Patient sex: F
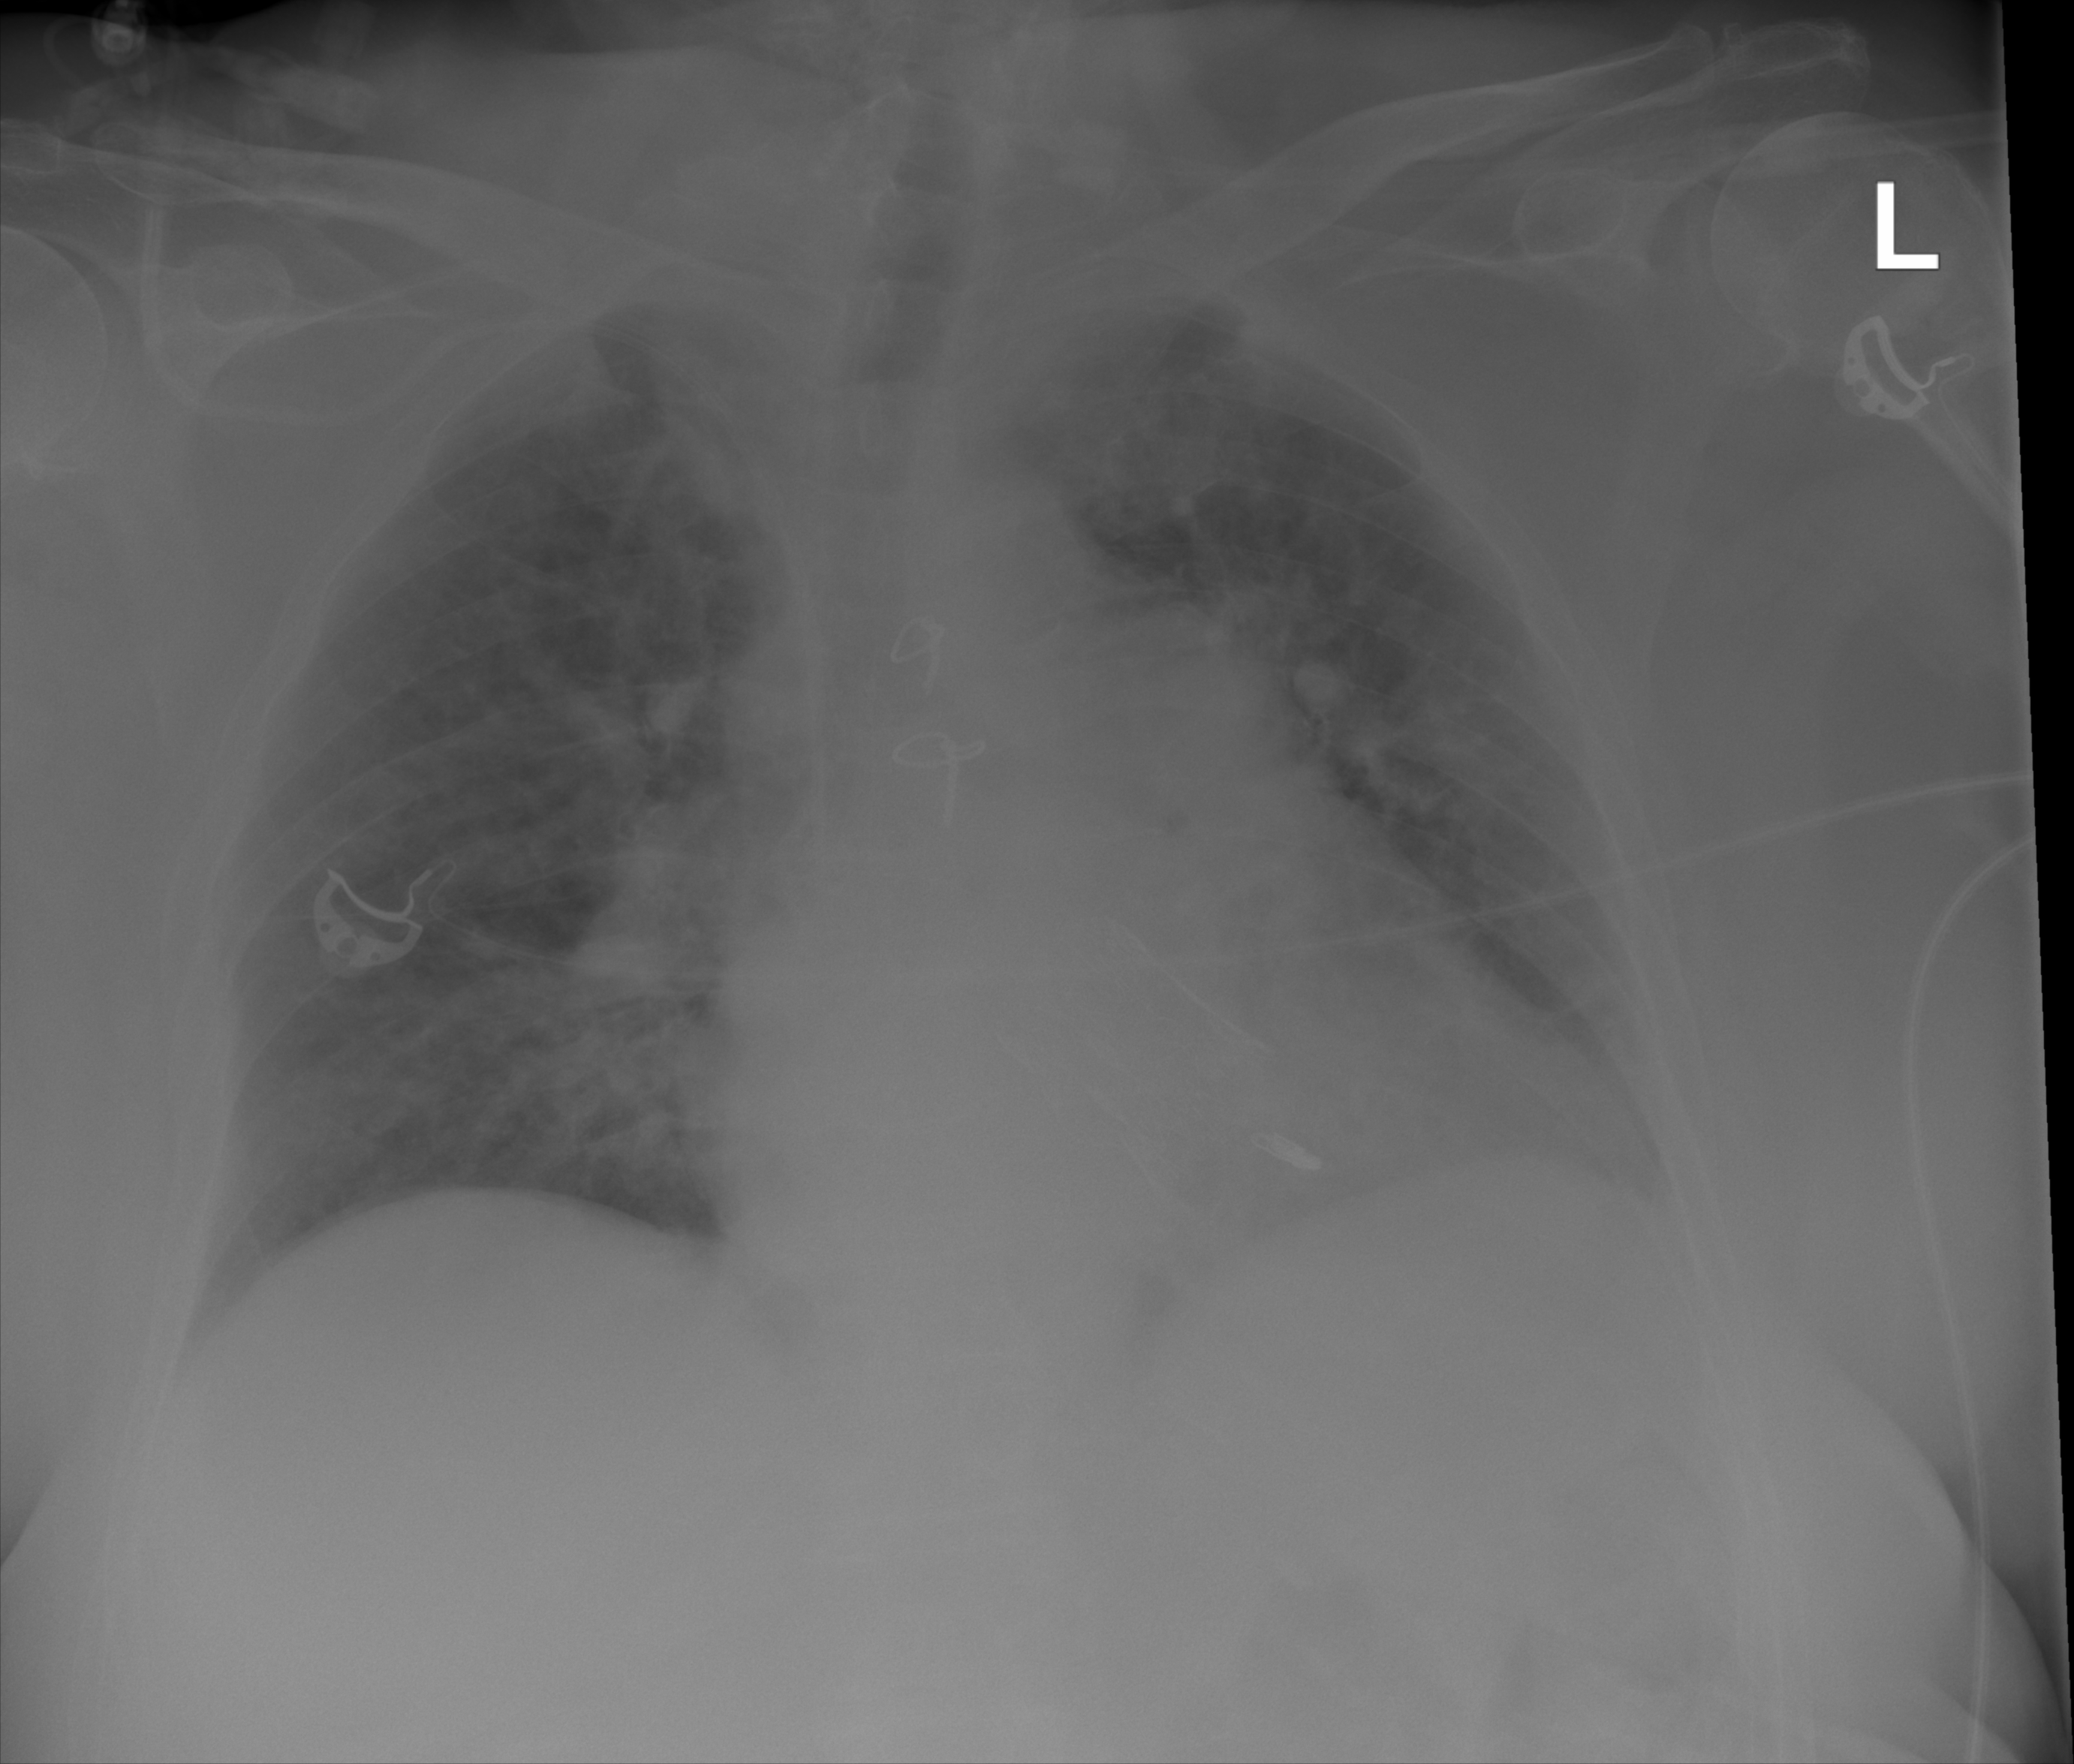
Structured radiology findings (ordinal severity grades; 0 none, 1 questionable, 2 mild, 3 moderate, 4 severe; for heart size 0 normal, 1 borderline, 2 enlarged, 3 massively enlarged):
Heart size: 0
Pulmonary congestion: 1
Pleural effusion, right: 0
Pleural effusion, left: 1
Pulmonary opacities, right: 1
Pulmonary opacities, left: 0
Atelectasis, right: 2
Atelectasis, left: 2